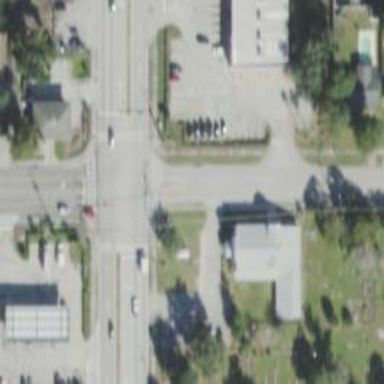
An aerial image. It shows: Crossing road.